Question: I'm using the <URL> gem in my application
The gem is behaving as expected, but the output to the console is all distorted.
It looks like extra tabs are being added, so the lines aren't breaking as they should
Anybody know how to fix this?
- - - - - - - - - - -

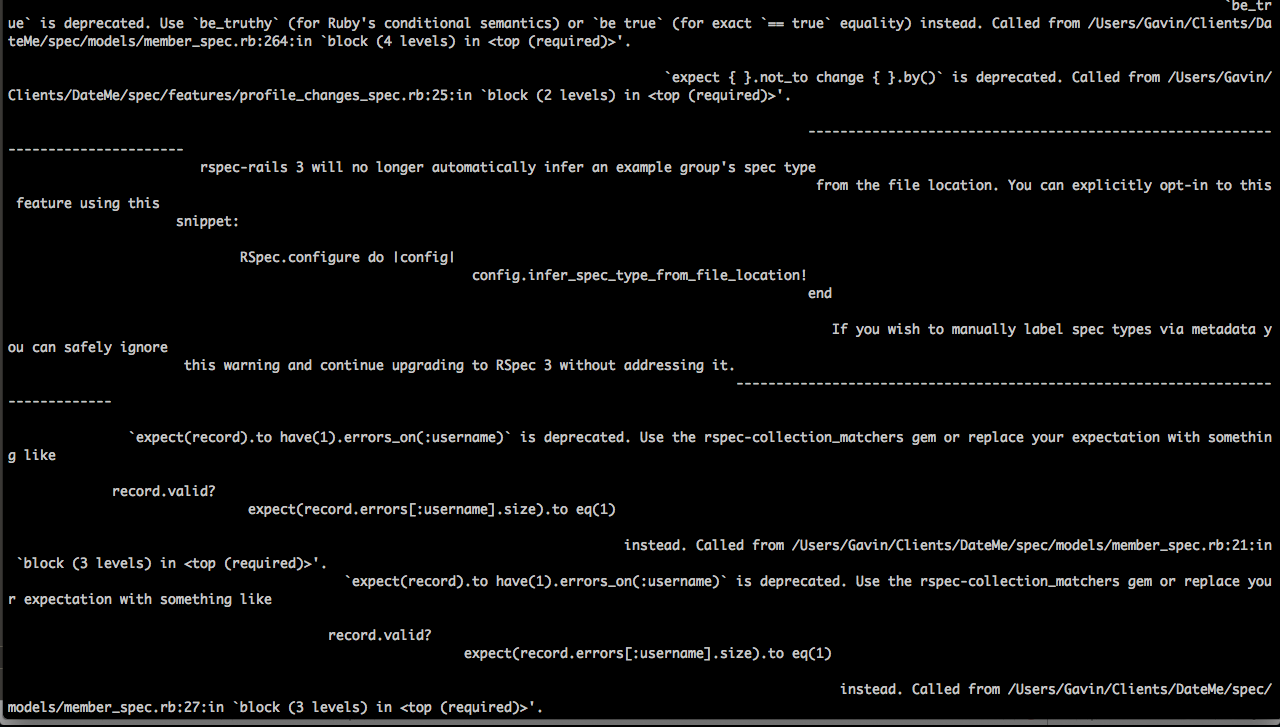
Answer: Zeus seems to interfere with normal console output, although I have no idea why. It also sometimes <URL>.
What resolved the issue for me (in a blank Rails 3 installation with the specified gems), was to use another ruby version ( instead of ), as <URL>.
It may be helpful to see the original Gemfile or rails setup, as this may be different for you and your specific setup.